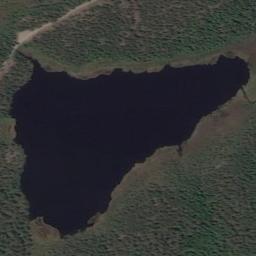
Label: lake